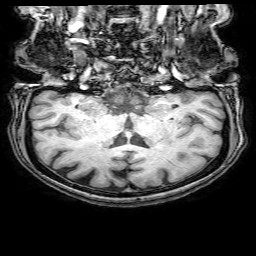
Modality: T1w
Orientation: sagittal
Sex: female
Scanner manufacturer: philips
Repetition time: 0.008188 s
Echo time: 0.00375 s